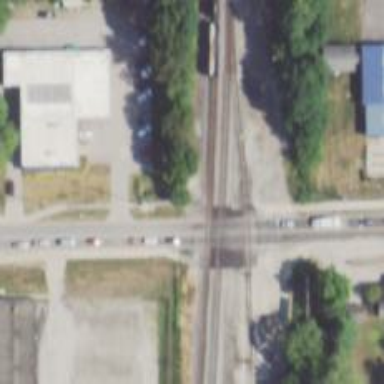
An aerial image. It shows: Crossing for the railway.